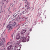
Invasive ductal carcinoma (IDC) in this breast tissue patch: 0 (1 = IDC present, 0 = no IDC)